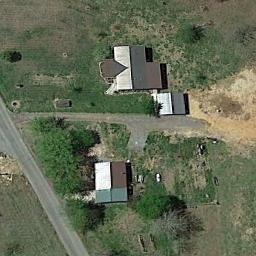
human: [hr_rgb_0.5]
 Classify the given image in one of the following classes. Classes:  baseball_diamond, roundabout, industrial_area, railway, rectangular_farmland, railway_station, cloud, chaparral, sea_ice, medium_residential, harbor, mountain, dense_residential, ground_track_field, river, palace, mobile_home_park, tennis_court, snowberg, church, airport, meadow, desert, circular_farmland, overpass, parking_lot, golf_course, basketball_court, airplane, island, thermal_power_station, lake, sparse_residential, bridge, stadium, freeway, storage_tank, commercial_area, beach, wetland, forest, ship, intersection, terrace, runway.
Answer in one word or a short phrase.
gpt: sparse_residential